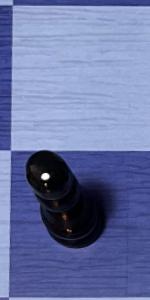
Label: Pawn_Black